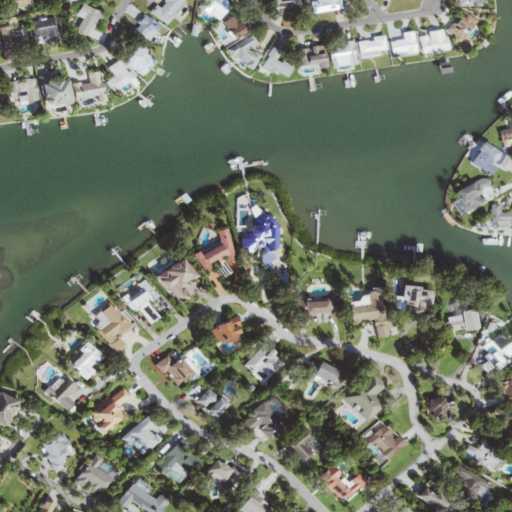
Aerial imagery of cape in Florida named Church Creek Point containing open water, low intensity development, medium intensity development, woody wetlands, open development, herbaceous wetlands, and high intensity development